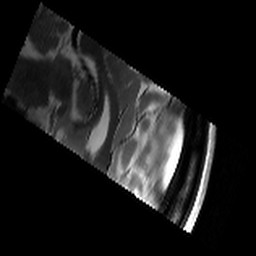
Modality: T2w
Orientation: sagittal
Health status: healthy
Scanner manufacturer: siemens
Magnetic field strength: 3 T
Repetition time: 8.02 s
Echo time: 0.08 s